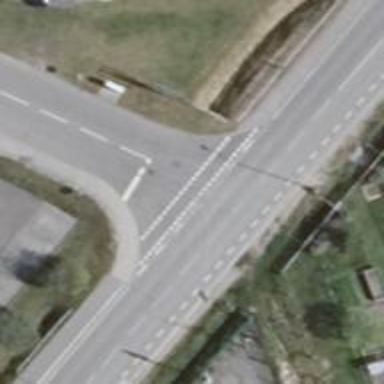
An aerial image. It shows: Primary highway with asphalt surface. There is lane designated for cycling on the left side.